Question: I create this question to share my recent knowledge of a weird IE behaviour.
An intranet web application (ASP.NET) is under construction by myself and some Glyphicons are on a page. When I run the website on localhost, using Visual Studio, no problem appear.
But when I deploy it on the IIS server, icons was not rendering anymore.

Situation 1: on the server
Situation 2: on localhost
This problem only appear in IE (v. 8 here) when viewing it on the server. Firefox and Chrome work properly, rendering the icons in both server and localhost case.
I search and find many possible solutions (MIME types, fonts format, eso) but nothing resolve the problem.
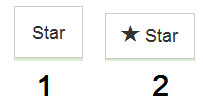
Answer: After nearly one hour, I found where was the problem.
In Internet Explorer, under the "Compatibility View Settings", was checked the "Display intranet sites in Compatibility View" option.

When I unchecked it, the icons appears like expected.
So, don't forget to check "compatibility view" settings before everything else...